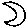
Label: moon